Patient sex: M
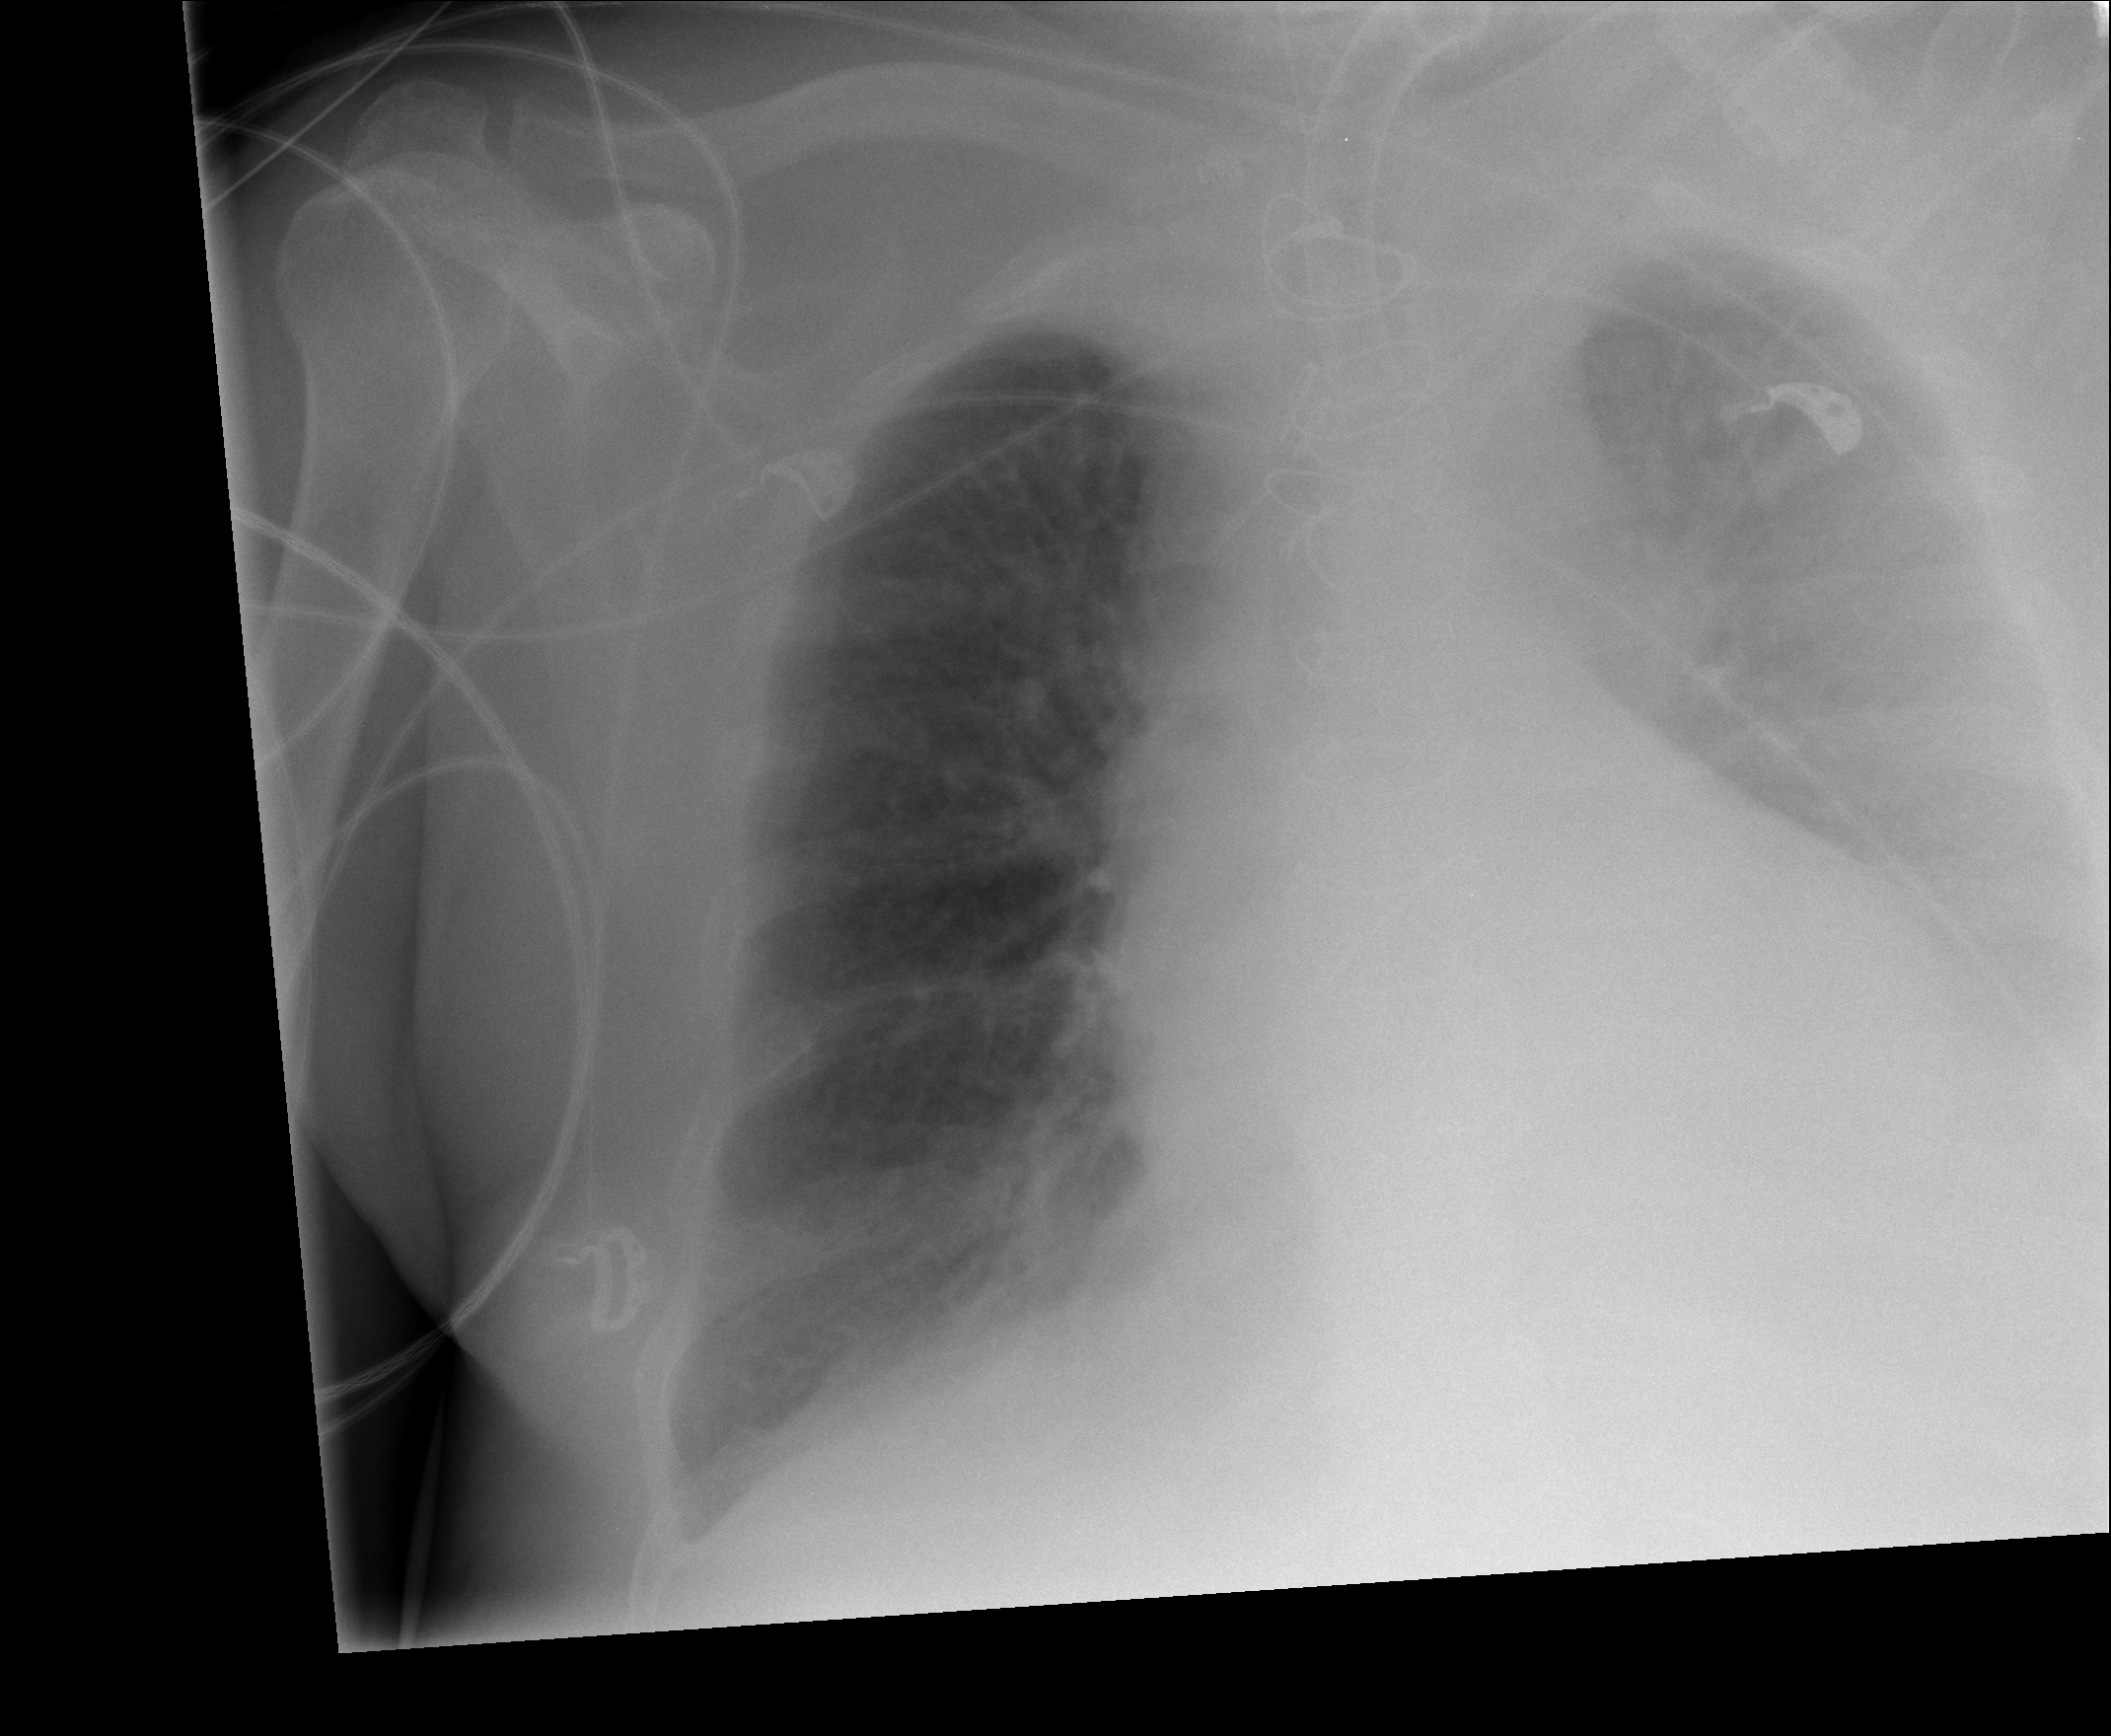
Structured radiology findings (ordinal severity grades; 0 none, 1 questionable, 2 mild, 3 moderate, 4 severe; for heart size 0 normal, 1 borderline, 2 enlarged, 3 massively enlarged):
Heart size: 2
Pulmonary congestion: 3
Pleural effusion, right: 0
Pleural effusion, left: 3
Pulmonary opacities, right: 0
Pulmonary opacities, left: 0
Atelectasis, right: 2
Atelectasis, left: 3